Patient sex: M
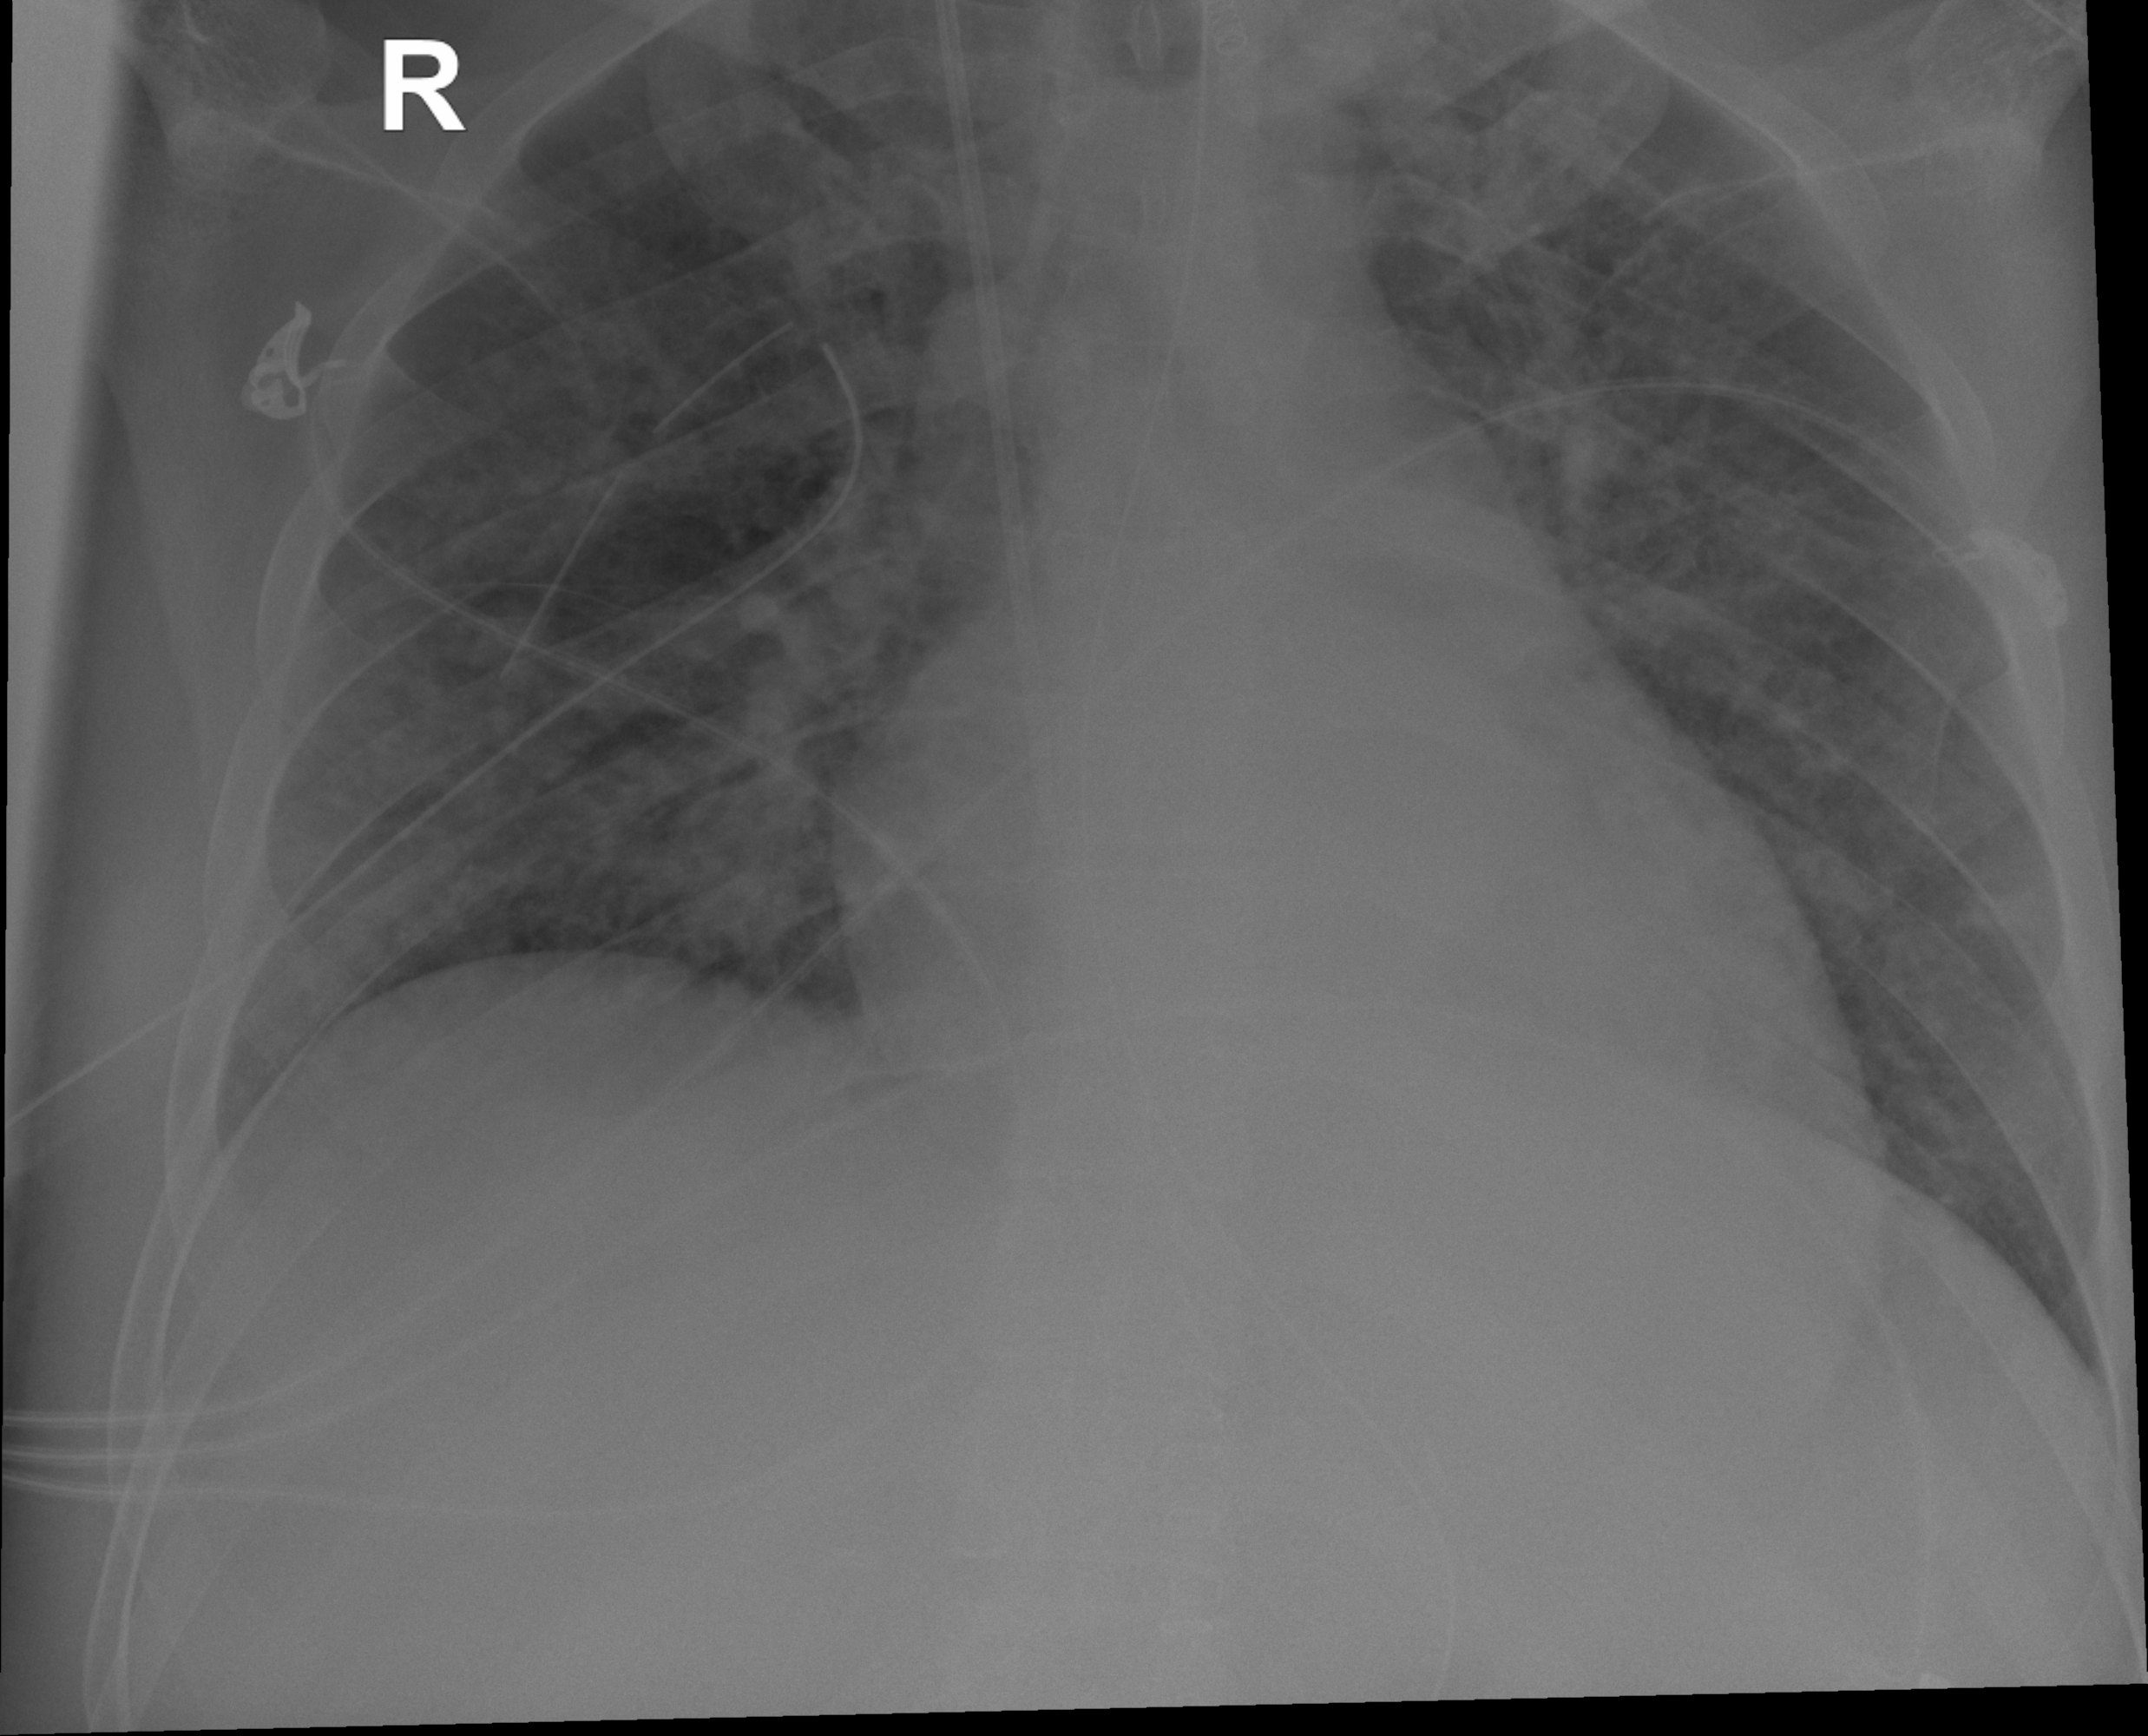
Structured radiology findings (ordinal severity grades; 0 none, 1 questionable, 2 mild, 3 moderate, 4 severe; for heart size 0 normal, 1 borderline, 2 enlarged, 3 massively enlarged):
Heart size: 2
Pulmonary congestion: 2
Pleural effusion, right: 2
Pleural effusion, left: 2
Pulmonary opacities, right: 3
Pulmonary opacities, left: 3
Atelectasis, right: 2
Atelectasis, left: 2